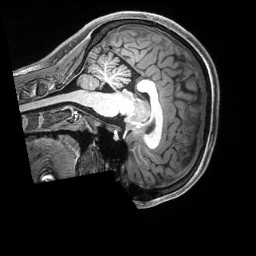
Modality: T1w
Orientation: sagittal
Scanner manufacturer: siemens
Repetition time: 2.5 s
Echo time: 0.00231 s